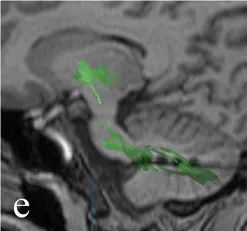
(d, e) Axial and sagittal diffusion tensor imaging shows the dentatorubrothalamic tract and the relationship between the dentatorubrothalamic tract and stimulation lead in the DN.
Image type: radiology (mri)